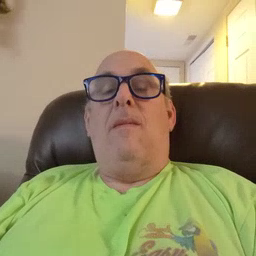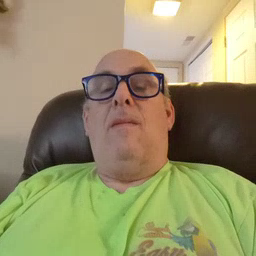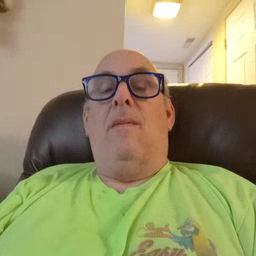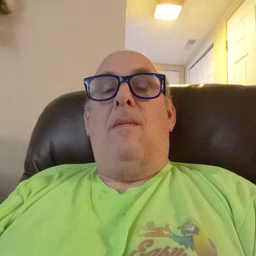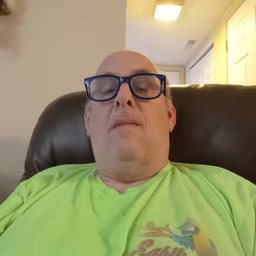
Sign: pretend